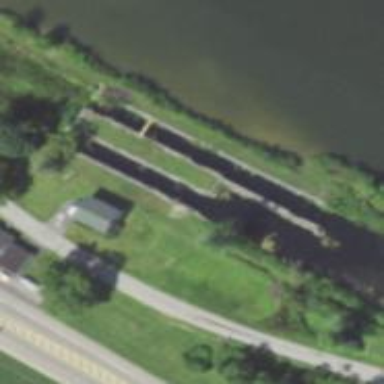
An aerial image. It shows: Lock gate on waterway.